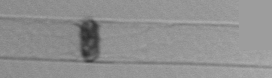
Label: Dactyliosolen_blavyanus